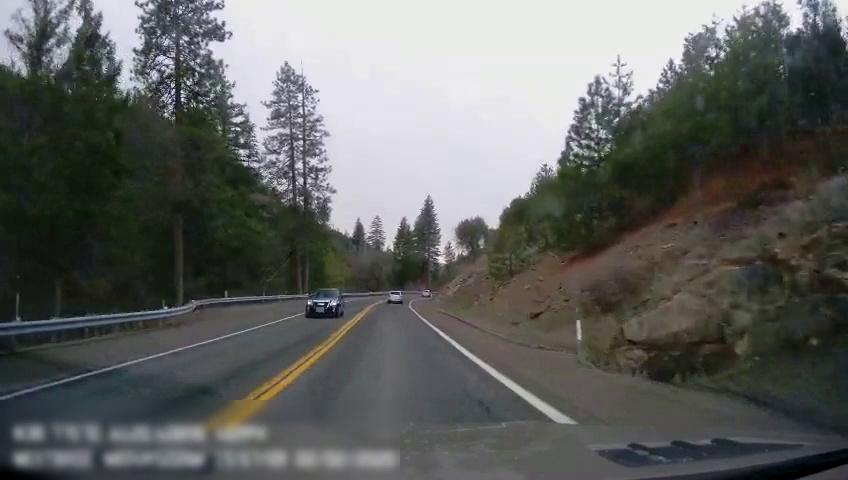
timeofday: Day
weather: Cloudy
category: Drivable Space
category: Vehicles | Car
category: Vehicles | SUV
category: Vehicles | Car
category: Lanes | Current Lane
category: Lanes | Current Lane
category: Lanes | Opposite Lane